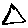
Label: triangle